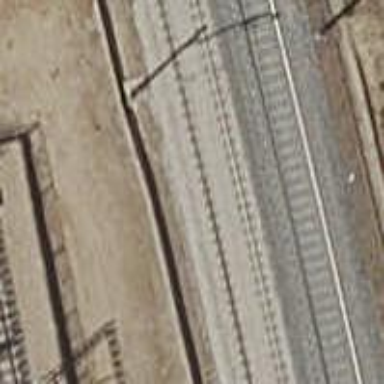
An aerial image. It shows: Railway track with contact line for electrification.